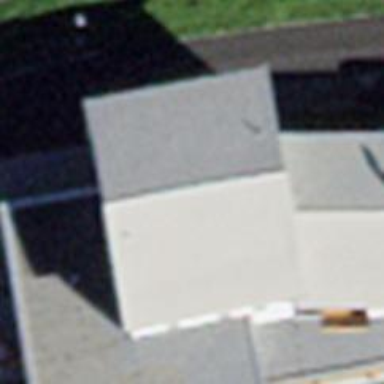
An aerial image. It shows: Nursing home.